Question: The picture shows the balloon popping problem. You need to pop all the balloons in a certain order. The reward for a popped balloon is the product of itself and the values on the left and right balloons. If there is no balloon on the left or right, multiply the value of the balloon on the left or right by 1. You need only find the total maximum reward. Give me the number.
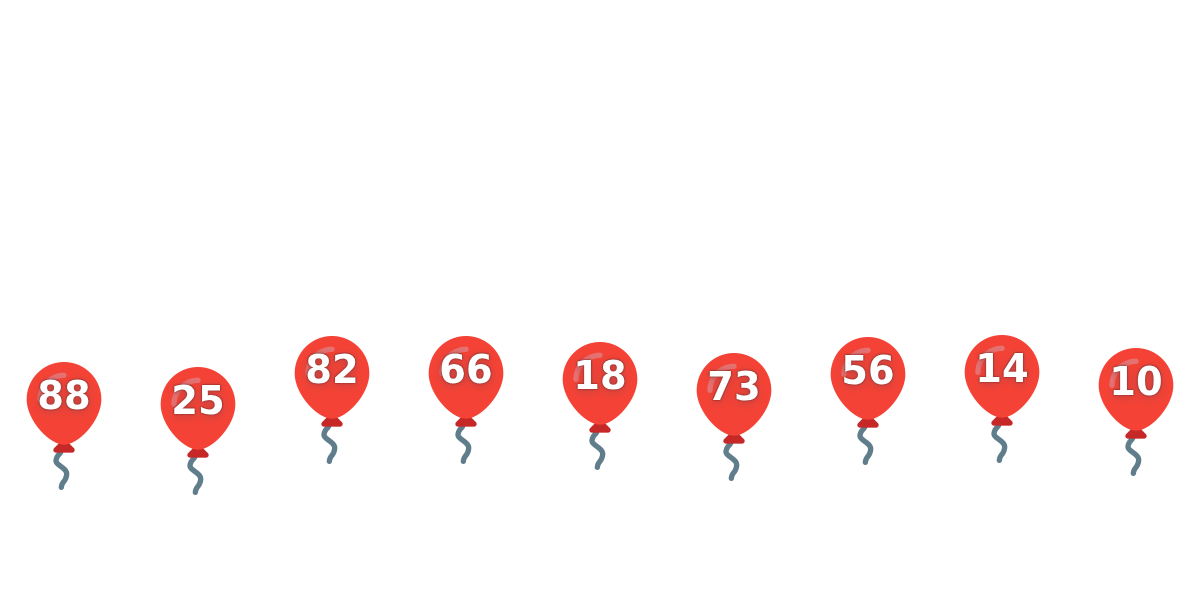
Answer: 1630992